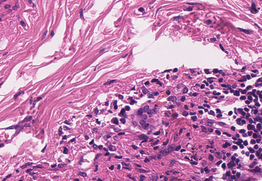
Tumor epithelial tissue: no
Tumor-associated stroma tissue: yes
Normal tissue: no